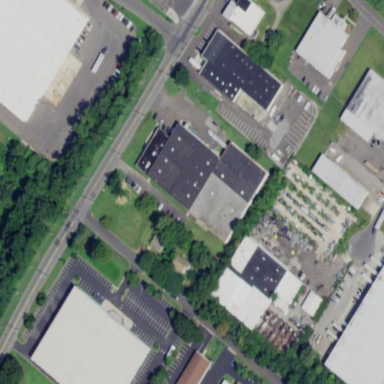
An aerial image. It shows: Building.